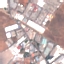
Land use / land cover: Industrial